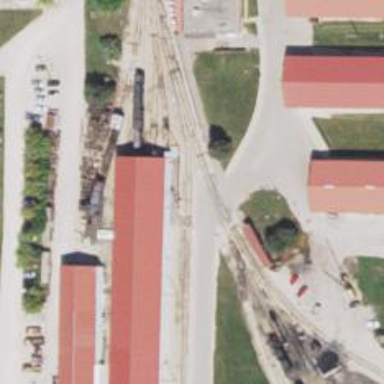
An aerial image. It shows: Preserved rail yard. The yard contains railway tracks.